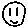
Label: smiley face